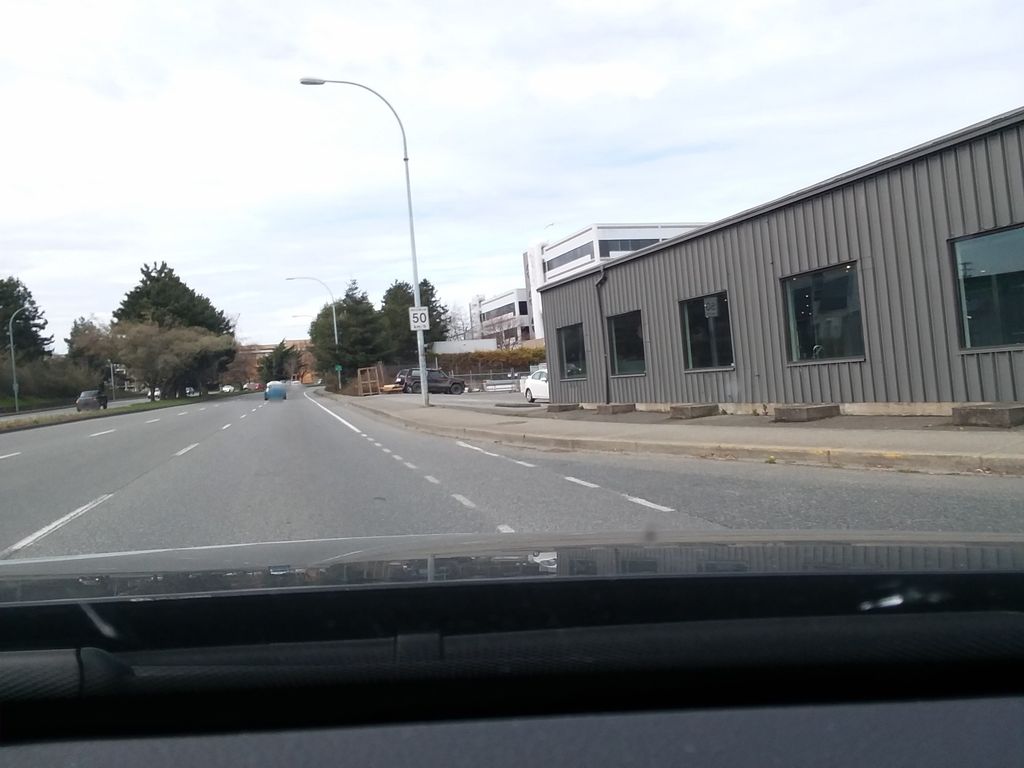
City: victoria